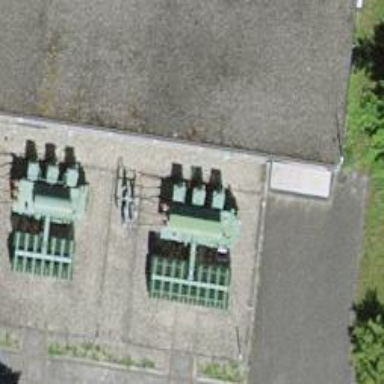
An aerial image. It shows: Transformer is shown.